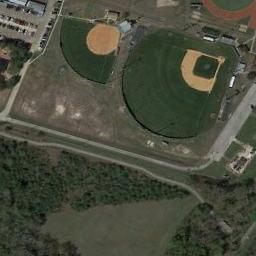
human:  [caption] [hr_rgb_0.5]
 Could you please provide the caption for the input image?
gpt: A big baseball diamond and a small baseball diamond are next to many trees .

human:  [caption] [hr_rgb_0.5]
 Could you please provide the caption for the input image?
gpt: Two baseball diamonds of different sizes next to the playground and some trees beside .

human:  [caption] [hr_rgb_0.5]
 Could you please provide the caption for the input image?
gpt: There is a lot of vegetation near the baseball field .

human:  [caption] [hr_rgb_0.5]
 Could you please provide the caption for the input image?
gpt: There are two baseball diamonds in the wasteland among the playground, The brushwood and the parking lot .

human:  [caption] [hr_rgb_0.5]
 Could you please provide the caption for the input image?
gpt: Two baseball diamonds are surrounded by roads .